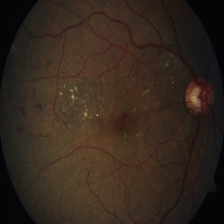
Diabetic retinopathy grade: Severe